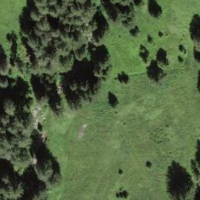
EUNIS habitat code: 23
Species observed at this site:
Parnassia palustris